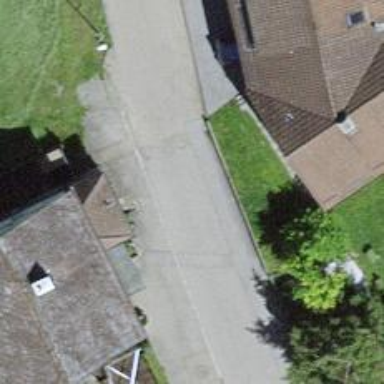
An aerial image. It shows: Residential road with asphalt surface.